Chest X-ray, PA view. Patient: 56 years old, sex F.
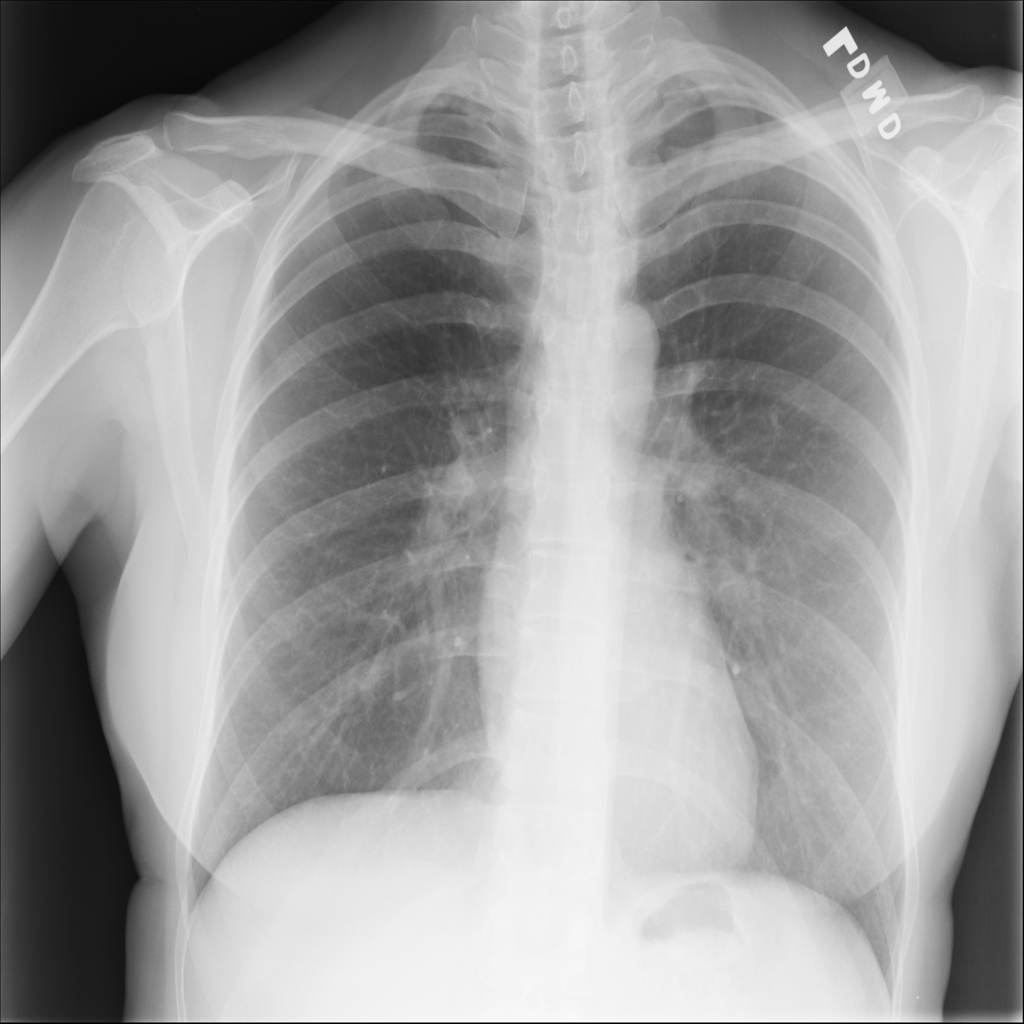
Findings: No Finding